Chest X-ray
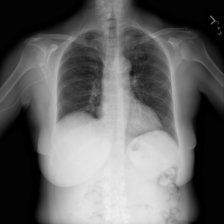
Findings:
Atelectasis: negative
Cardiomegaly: negative
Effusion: negative
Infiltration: negative
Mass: negative
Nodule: negative
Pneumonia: negative
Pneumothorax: negative
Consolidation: negative
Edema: negative
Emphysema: negative
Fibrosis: negative
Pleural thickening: negative
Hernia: negative